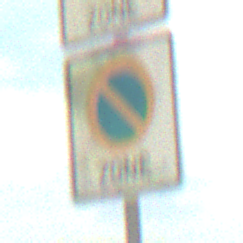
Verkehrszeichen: BeginnEingeschraenktesHalteverbotZone
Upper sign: BeginnZone20
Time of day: MorningAfternoon
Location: Outdoor (Beach)
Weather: PartlyCloudy
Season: NotSpecified
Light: Natural